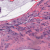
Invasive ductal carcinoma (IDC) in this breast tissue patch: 1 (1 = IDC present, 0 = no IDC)